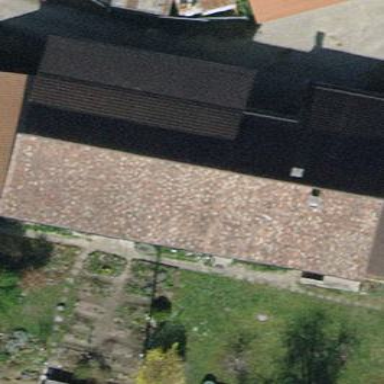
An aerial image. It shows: Farm building with gabled roof.